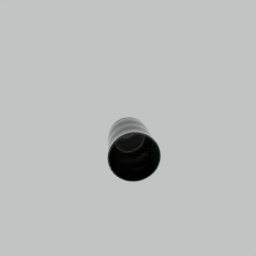
Label: tools